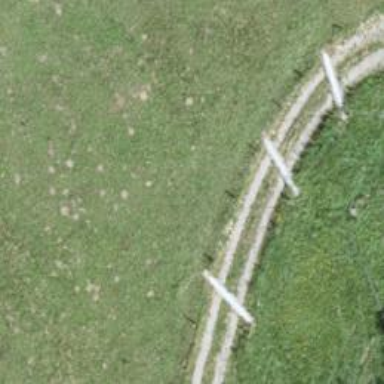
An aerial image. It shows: Unpaved track with grade3 track type.